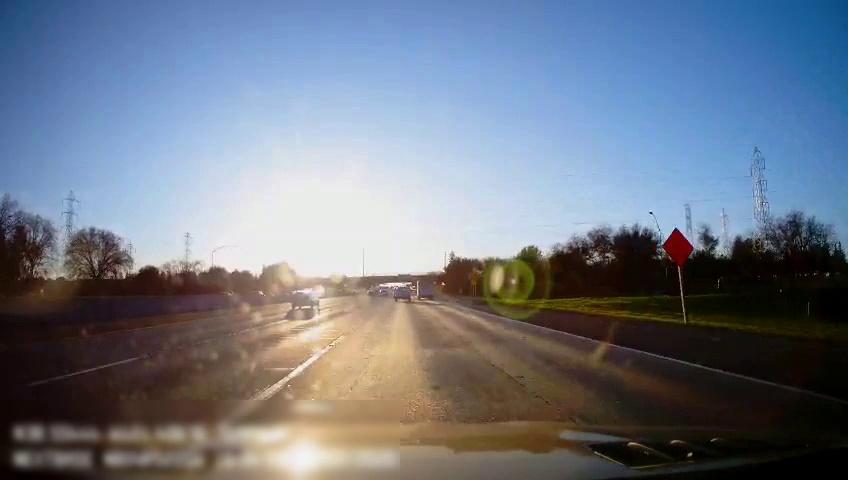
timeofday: Day
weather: Sunny
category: Drivable Space
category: Vehicles | SUV
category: Vehicles | SUV
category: Vehicles | SUV
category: Vehicles | Bus
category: Vehicles | Car
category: Vehicles | Car
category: Lanes | Alternate Lane
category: Lanes | Alternate Lane
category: Lanes | Current Lane
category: Lanes | Alternate Lane
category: Traffic | Signs